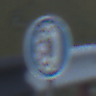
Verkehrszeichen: SchneekettenVorgeschrieben
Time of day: SunriseSunset
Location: Outdoor (RoadRail)
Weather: Clear
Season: NotSpecified
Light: Natural